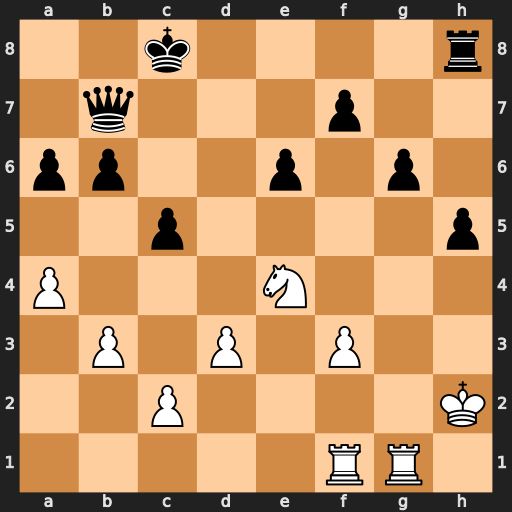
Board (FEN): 2k4r/1q3p2/pp2p1p1/2p4p/P3N3/1P1P1P2/2P4K/5RR1
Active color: w
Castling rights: -
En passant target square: -
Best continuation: Nd6+ Kc7 Nxb7